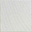
Piece: xx